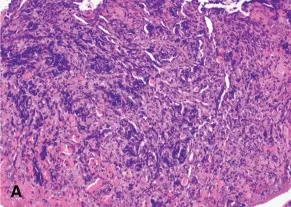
Rectal mass, biopsy. (a): Haematoxylin and eosin (H & E) stain, 200x magnification.
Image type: pathology (h&e)